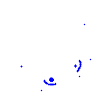
Particle: kaon